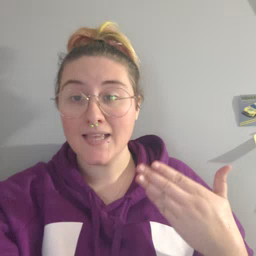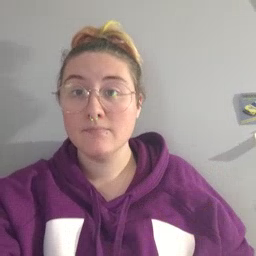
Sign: dry